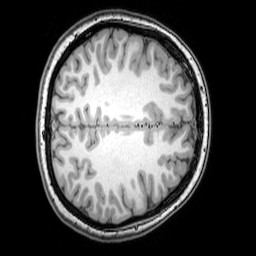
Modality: T1w
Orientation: axial
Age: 23
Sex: female
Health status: healthy
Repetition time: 0.081 s
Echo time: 0.037 s